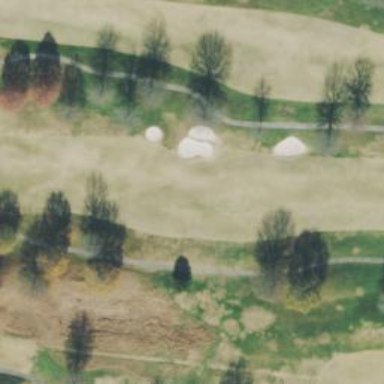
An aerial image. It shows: Golf fairway in the image.